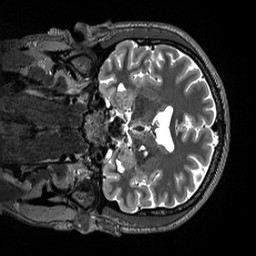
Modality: T2w
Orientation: coronal
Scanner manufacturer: siemens
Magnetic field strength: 3 T
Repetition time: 3.2 s
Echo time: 0.564 s